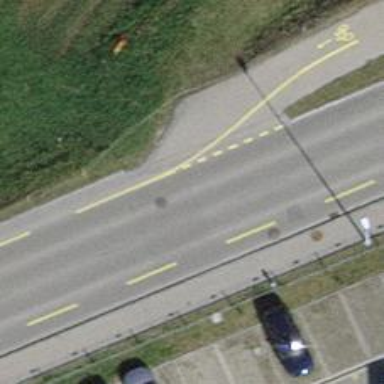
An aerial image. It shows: Asphalt road with primary highway designation. There is dedicated cycle lane on the left.